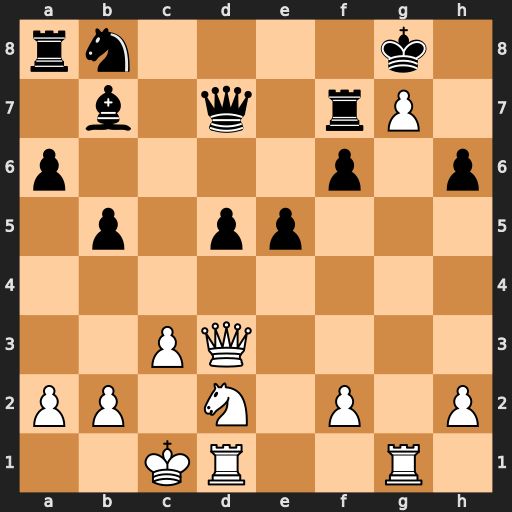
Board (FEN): rn4k1/1b1q1rP1/p4p1p/1p1pp3/8/2PQ4/PP1N1P1P/2KR2R1
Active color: w
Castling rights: -
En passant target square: -
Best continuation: Qh7+ Kxh7 g8=Q#